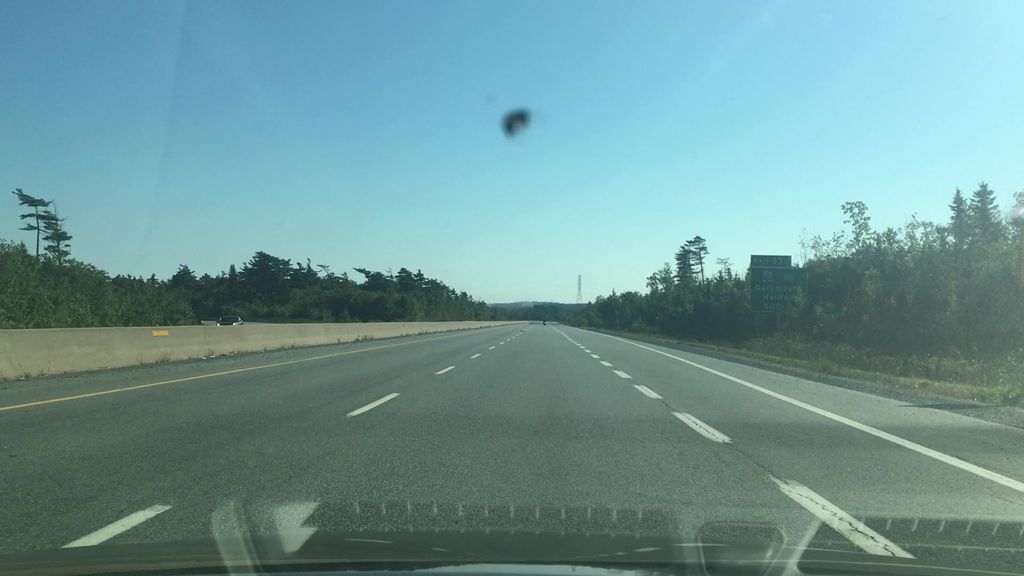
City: halifax